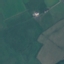
Land use / land cover: Pasture